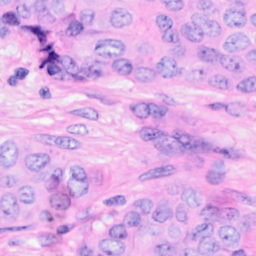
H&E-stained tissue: Breast